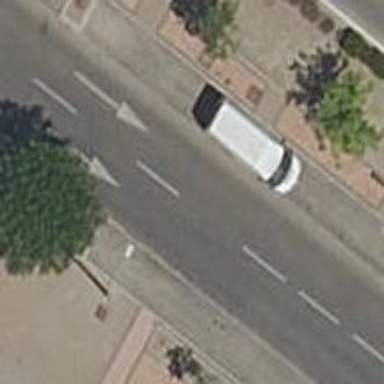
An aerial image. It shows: Public transport stop position.